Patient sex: F
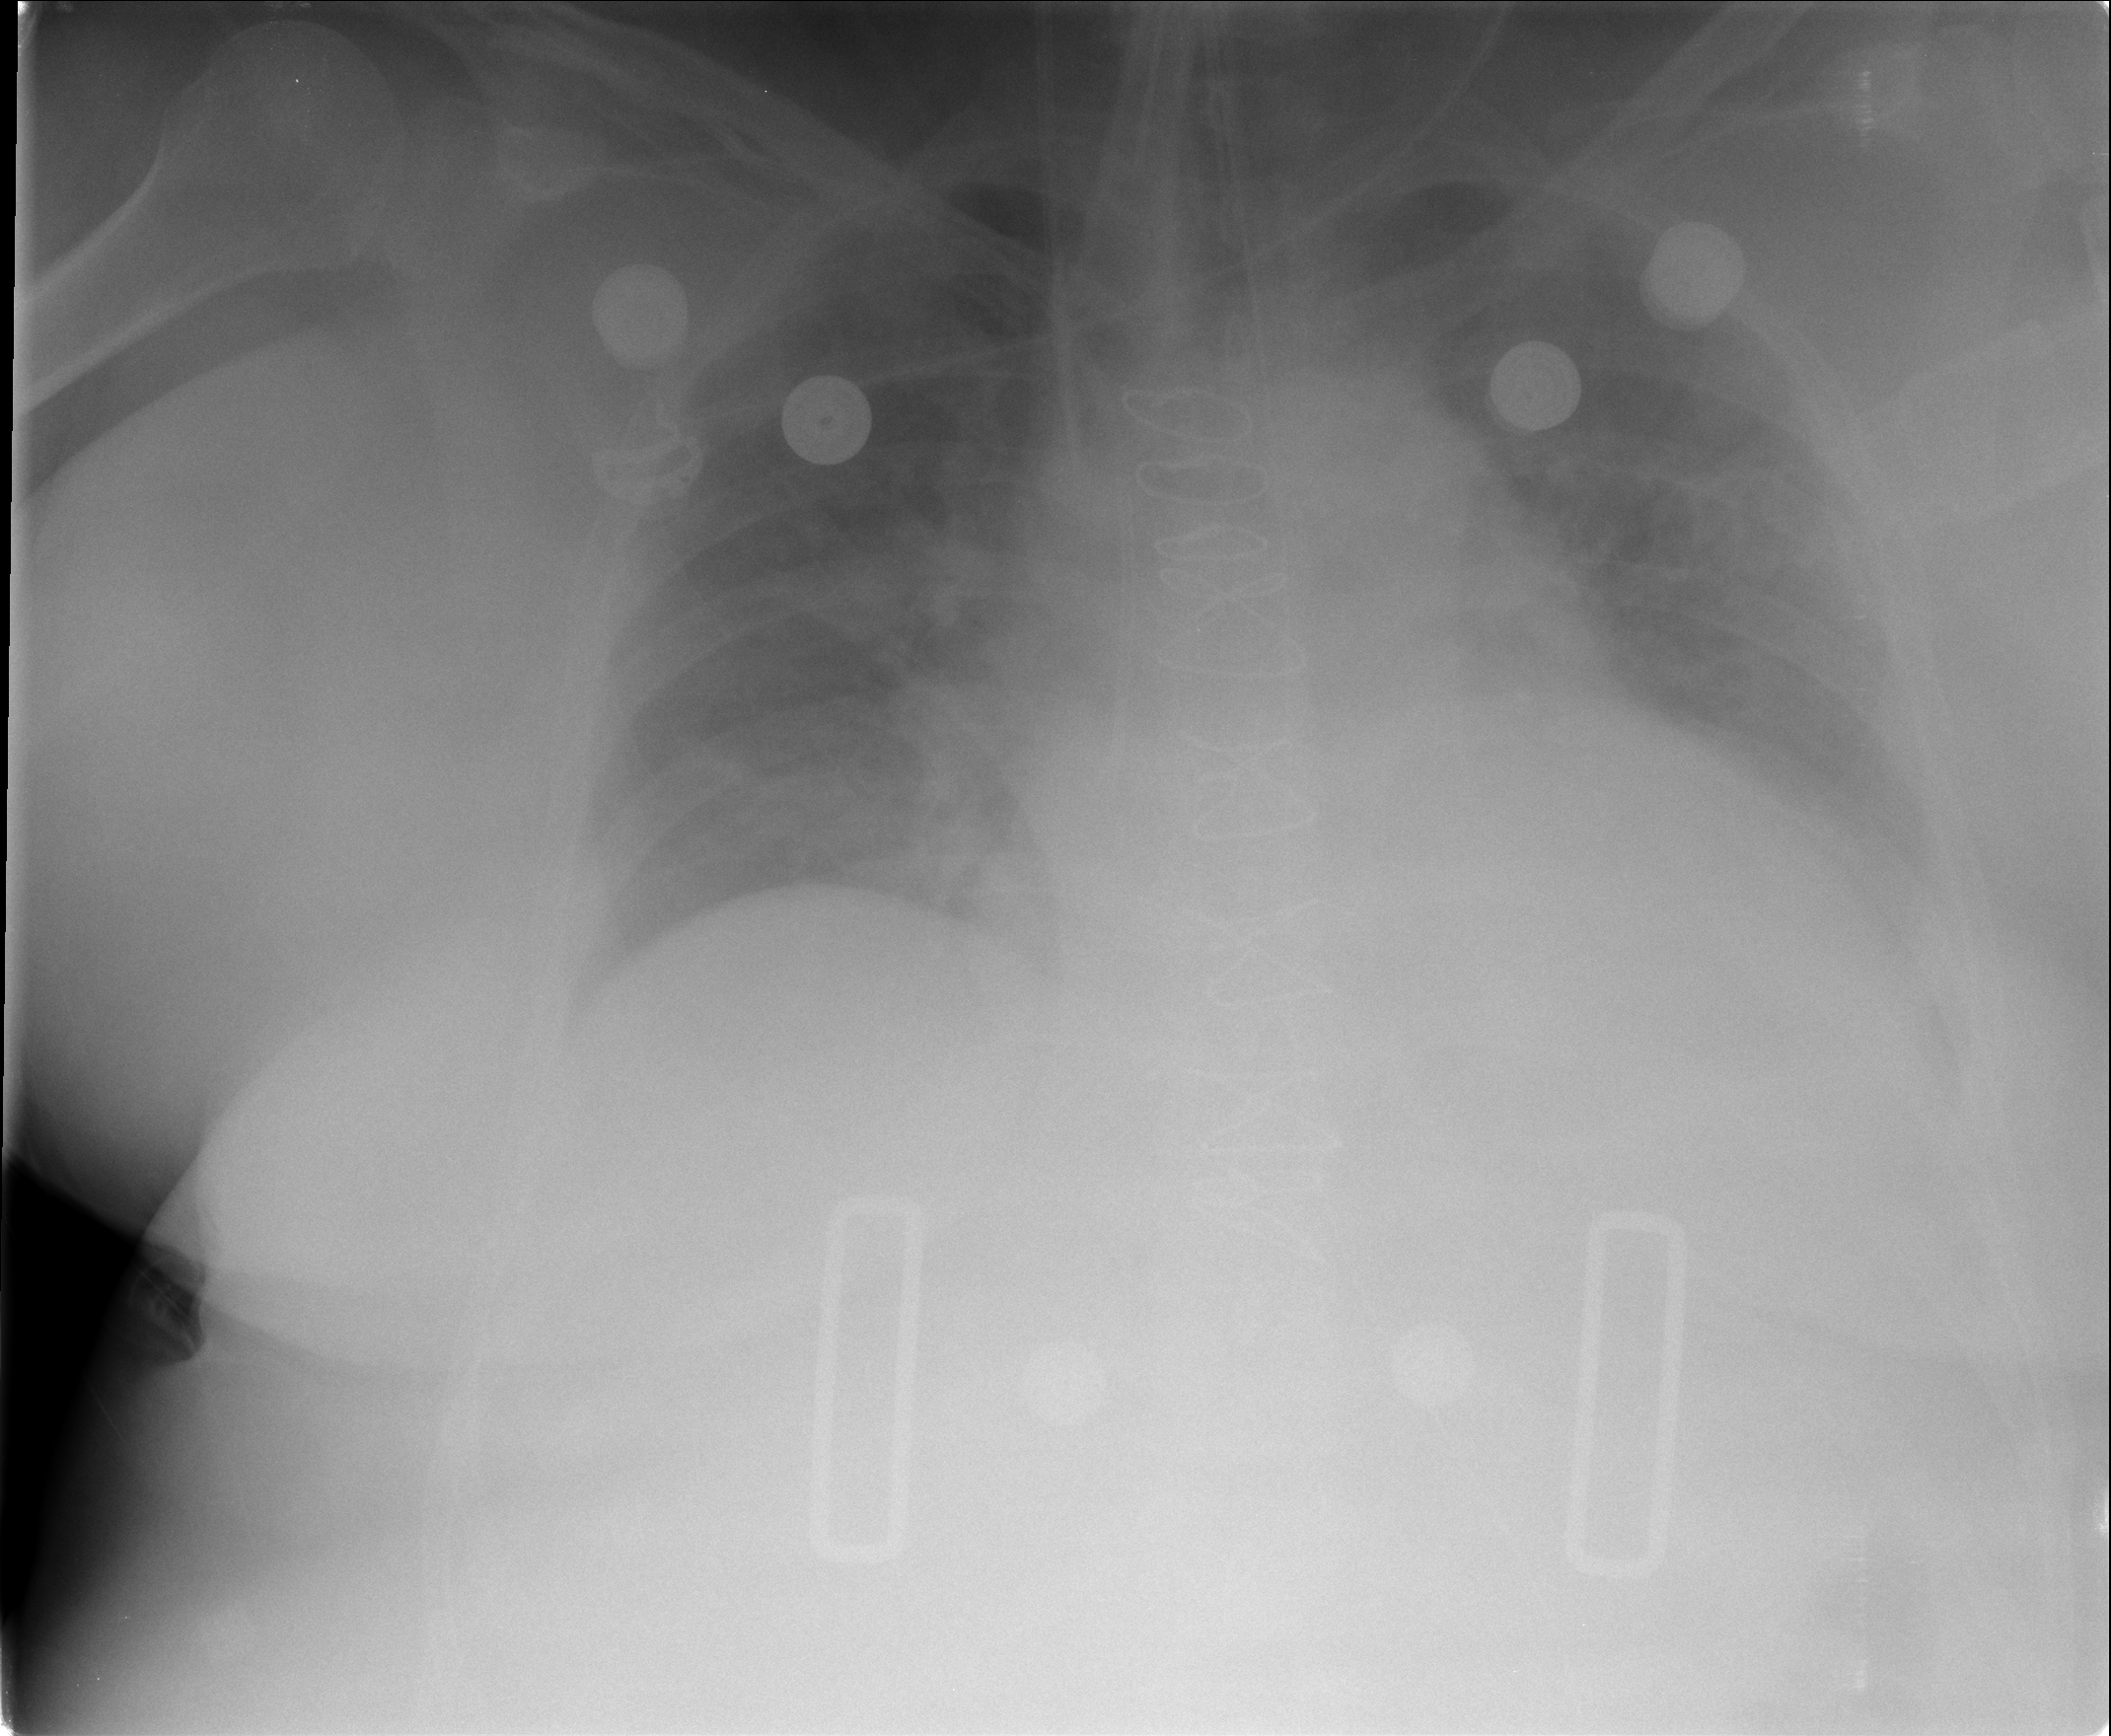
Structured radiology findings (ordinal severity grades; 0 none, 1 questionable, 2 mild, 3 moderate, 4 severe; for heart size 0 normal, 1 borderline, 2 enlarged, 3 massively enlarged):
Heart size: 2
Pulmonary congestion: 3
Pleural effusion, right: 2
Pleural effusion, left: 2
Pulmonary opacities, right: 0
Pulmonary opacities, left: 0
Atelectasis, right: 2
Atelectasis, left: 2